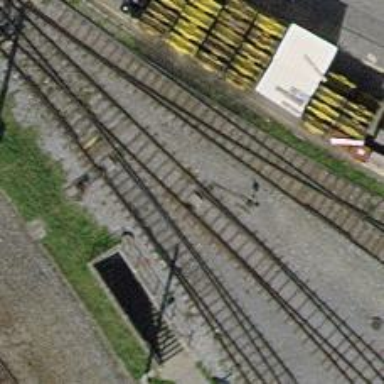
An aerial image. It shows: Railway switch.